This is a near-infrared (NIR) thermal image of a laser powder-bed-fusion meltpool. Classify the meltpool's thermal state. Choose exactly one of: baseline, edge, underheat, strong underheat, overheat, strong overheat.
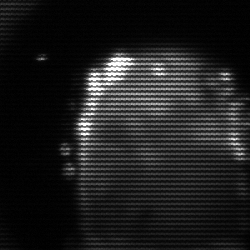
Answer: baseline